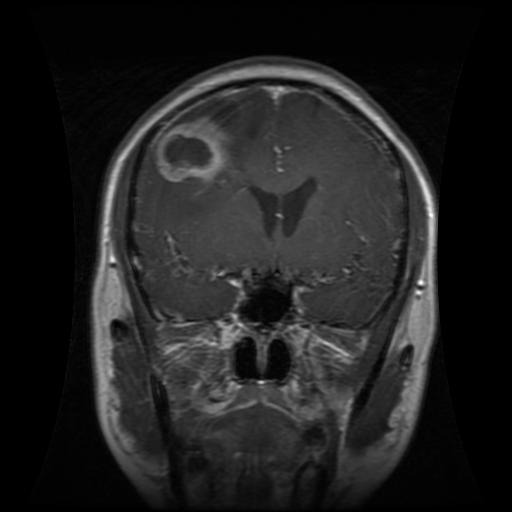
Label: glioma